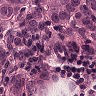
Metastatic tissue present: yes